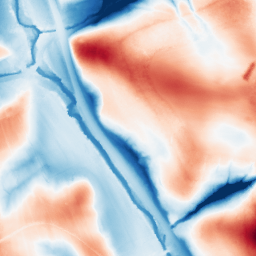
Category: edge_preserving
Decomposition family: guided
Decomposition parameters: radius: 32
eps: 0.01
Upsampling method: regularized
Upsampling parameters: scale: 4
lambda_reg: 0.01
Upsampling scale: 4